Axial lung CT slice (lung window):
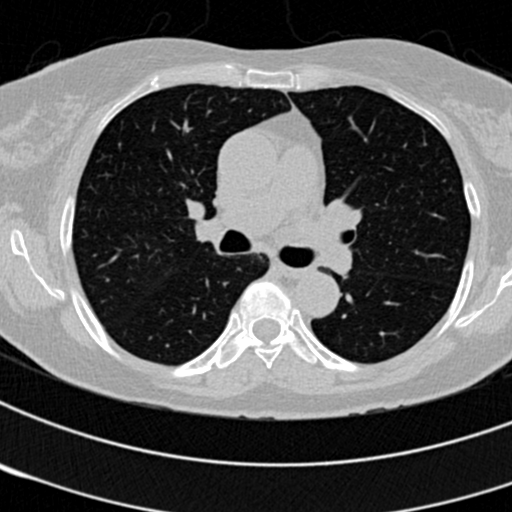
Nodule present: no